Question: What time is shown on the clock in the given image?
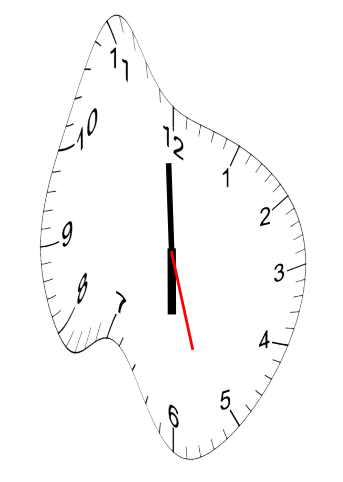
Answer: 05:59:27